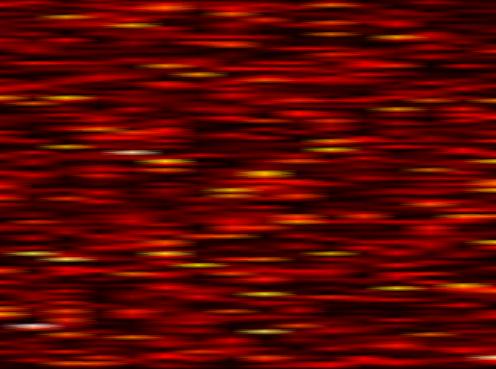
Label: FOFDM